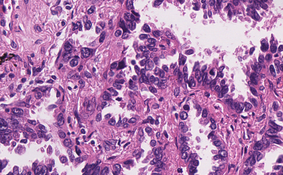
Tumor epithelial tissue: yes
Tumor-associated stroma tissue: yes
Normal tissue: no